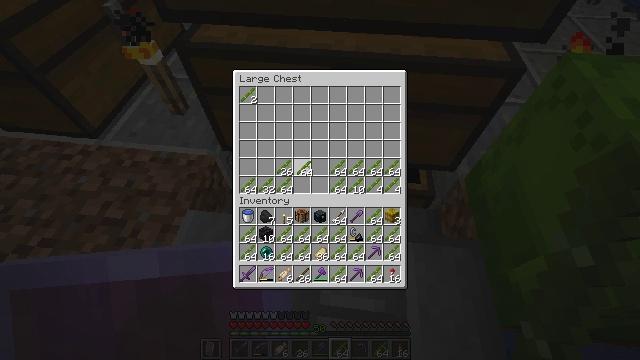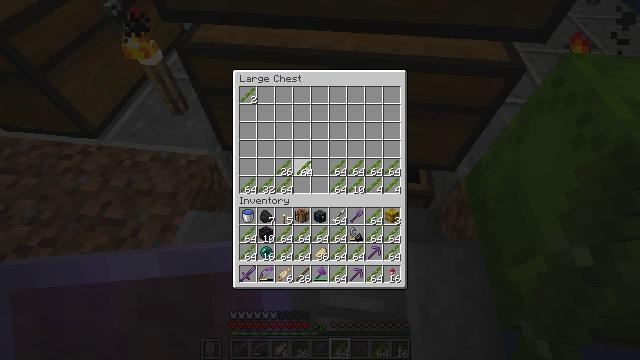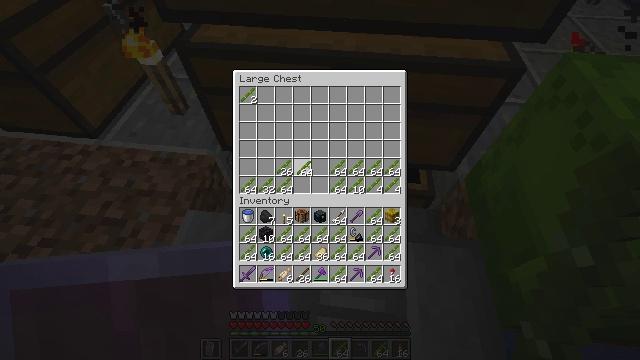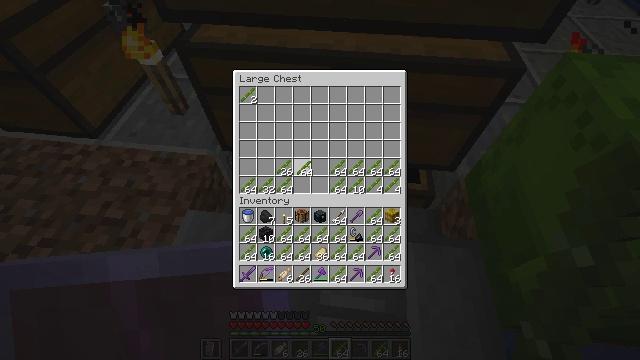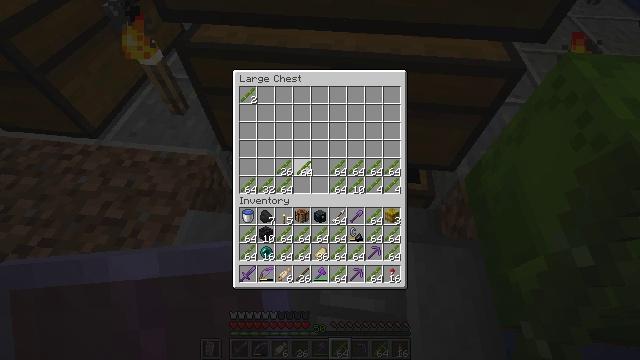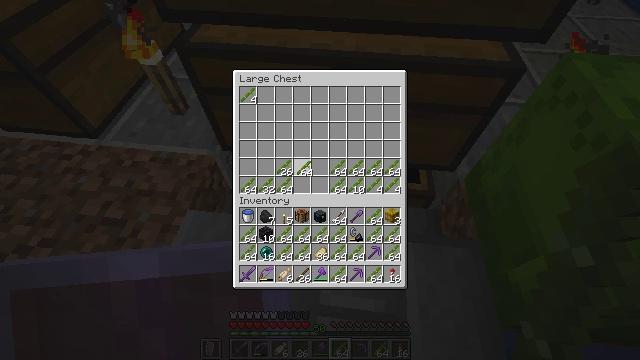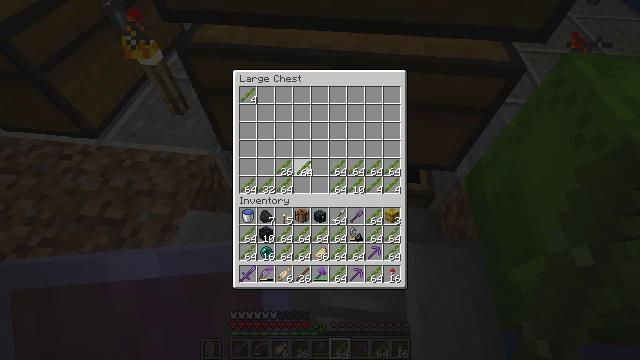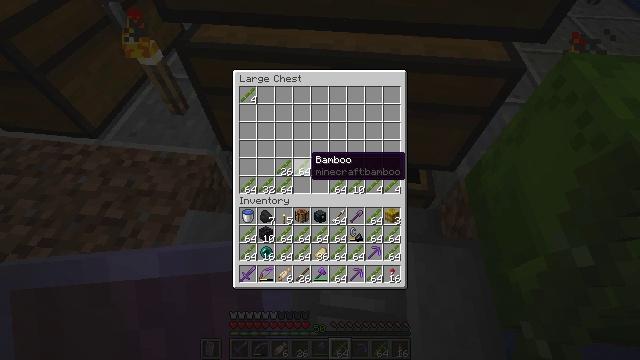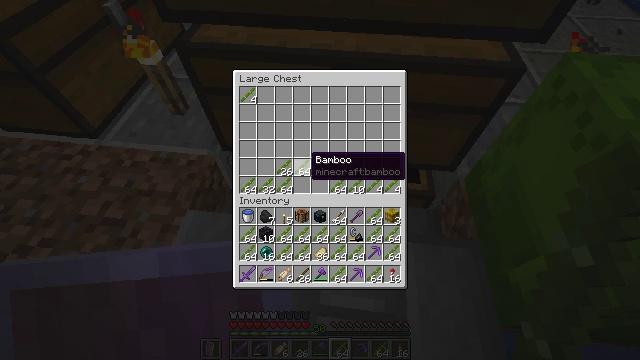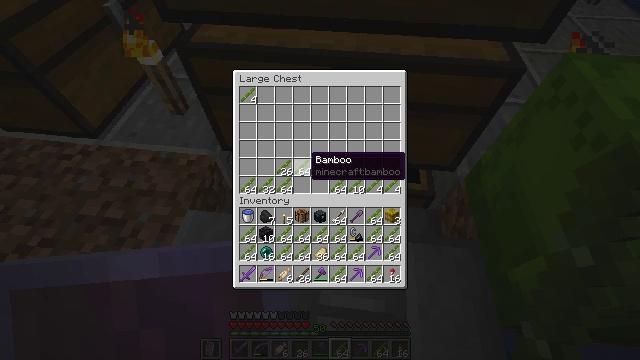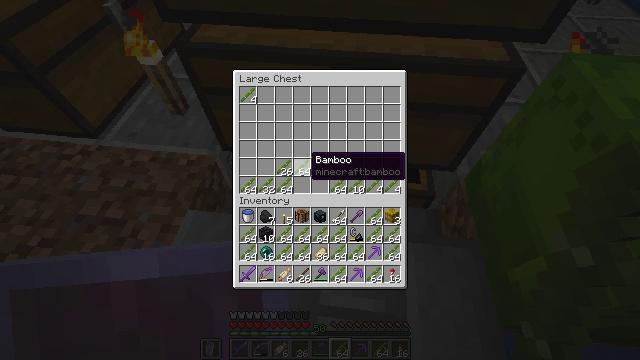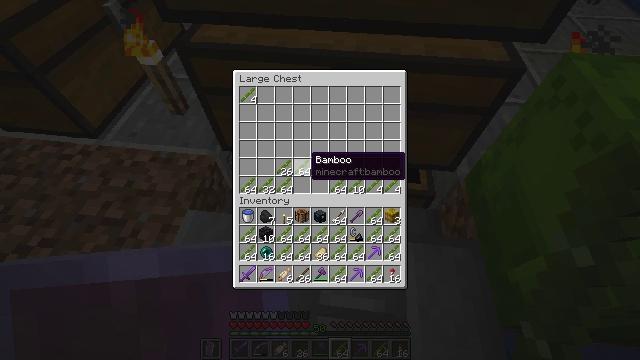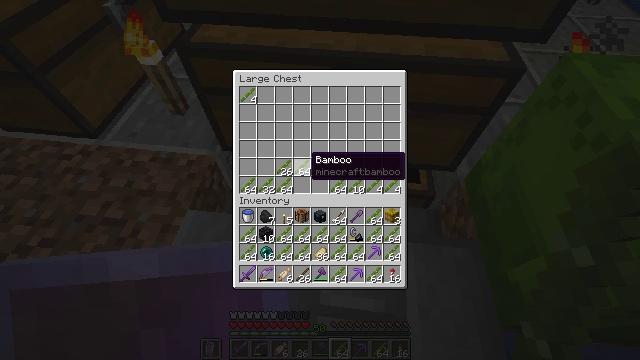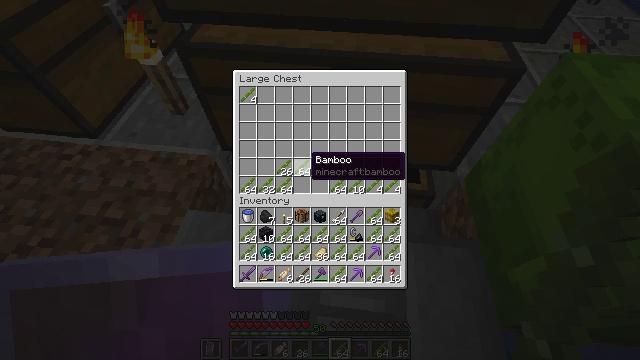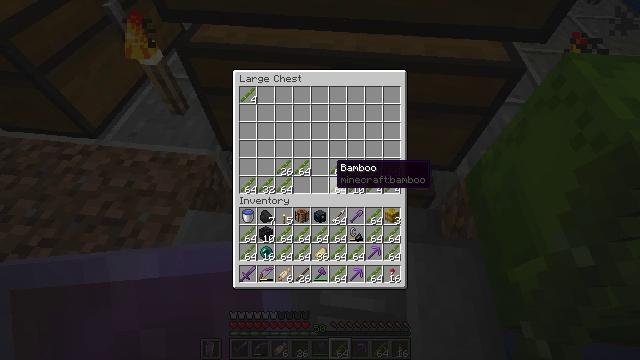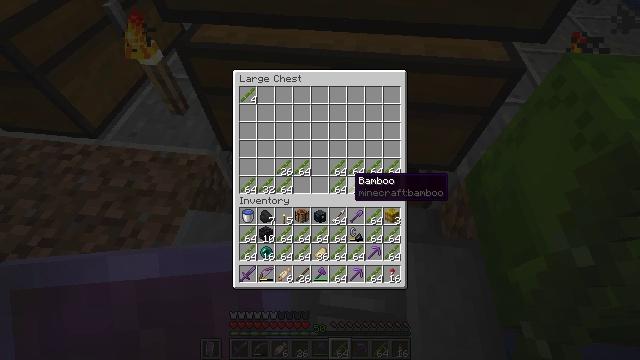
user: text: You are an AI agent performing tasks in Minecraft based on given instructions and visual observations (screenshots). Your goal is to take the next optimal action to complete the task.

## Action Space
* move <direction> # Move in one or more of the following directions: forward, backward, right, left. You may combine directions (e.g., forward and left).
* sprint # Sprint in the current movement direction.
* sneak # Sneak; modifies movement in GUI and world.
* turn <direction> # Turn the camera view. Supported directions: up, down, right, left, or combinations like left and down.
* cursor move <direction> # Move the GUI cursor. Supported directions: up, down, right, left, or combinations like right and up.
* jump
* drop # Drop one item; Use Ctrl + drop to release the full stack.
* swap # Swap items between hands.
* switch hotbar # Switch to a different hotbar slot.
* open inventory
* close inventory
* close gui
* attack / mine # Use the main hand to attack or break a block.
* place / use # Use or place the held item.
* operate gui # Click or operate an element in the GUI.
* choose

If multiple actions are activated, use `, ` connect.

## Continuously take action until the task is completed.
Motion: motion action
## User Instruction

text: Mine the lime shulker box to pick it up.
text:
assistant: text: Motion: no_op
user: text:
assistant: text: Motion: no_op
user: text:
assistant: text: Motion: no_op
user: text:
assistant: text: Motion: attack / mine
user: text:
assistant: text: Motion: attack / mine
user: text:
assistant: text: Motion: attack / mine
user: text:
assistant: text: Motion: no_op
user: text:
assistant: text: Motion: no_op
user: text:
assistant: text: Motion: no_op
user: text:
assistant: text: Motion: no_op
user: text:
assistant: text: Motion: no_op
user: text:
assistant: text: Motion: no_op
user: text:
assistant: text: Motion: no_op
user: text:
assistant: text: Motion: turn right and down
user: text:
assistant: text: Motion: turn right and down
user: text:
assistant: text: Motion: sneak, turn down
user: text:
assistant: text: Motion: sneak
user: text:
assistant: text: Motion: sneak
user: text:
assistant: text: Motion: sneak, turn down
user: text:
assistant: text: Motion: sneak
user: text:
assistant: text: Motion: sneak
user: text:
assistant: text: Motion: sneak
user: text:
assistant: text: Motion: sneak
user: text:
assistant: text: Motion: sneak
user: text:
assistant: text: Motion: sneak
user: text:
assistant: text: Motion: sneak
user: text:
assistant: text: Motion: sneak
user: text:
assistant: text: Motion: sneak
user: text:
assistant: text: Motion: sneak
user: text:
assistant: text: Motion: sneak, attack / mine